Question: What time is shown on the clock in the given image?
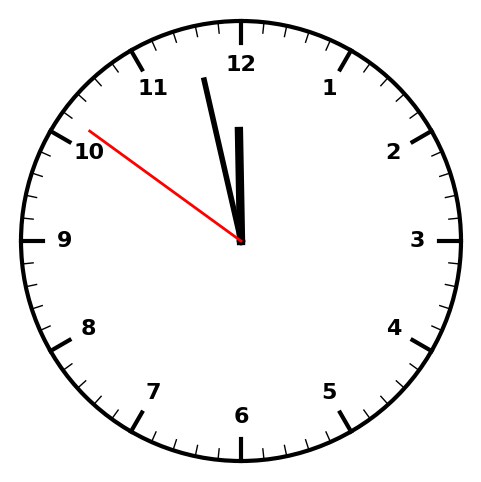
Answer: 11:57:51